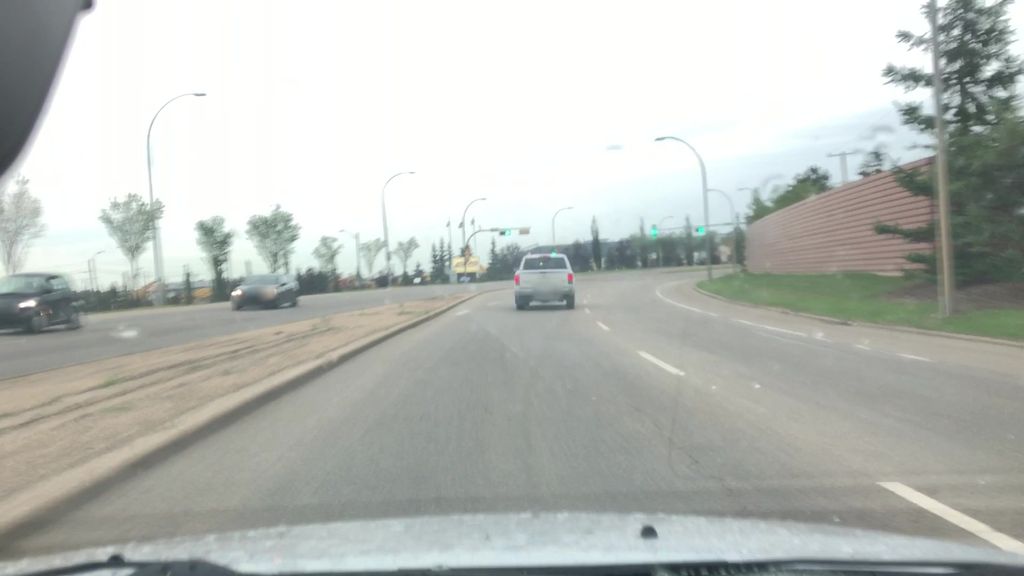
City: edmonton